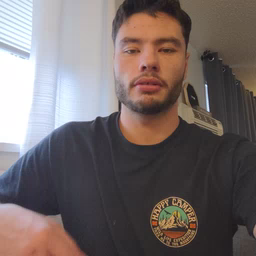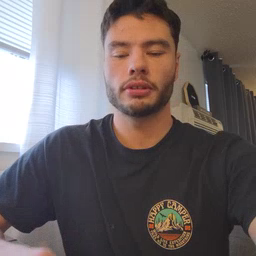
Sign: flower